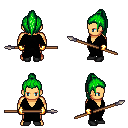
a pixel art fantasy rpg character, male body template, human, tanned skin, black robe, magenta pants, green long topknot hairstyle, gold gloves, black shoes, spear, four views (front, back, left, right), 2x2 character sprite sheet, small pixel art, hard edges, no anti-aliasing